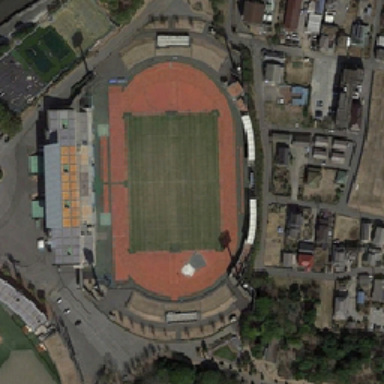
The playground is close to many buildings and some green trees .